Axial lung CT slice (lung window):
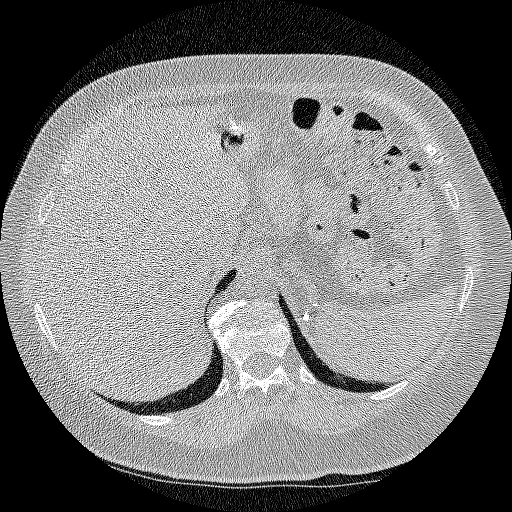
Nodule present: no